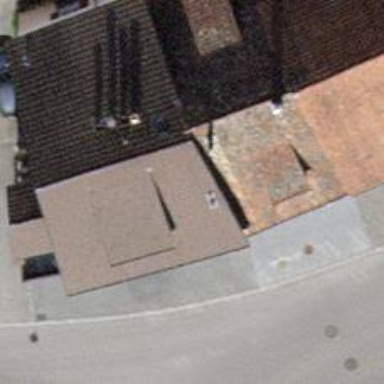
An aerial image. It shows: Restaurant.